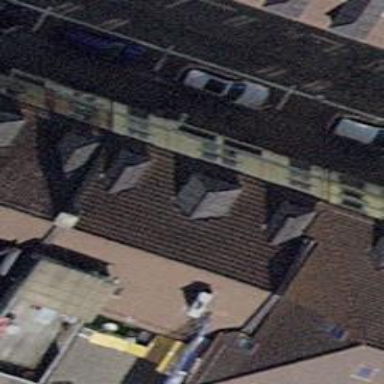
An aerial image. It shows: Building with gabled roof oriented across.